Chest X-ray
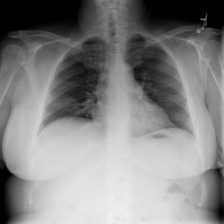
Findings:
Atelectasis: negative
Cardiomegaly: negative
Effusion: negative
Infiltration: negative
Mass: negative
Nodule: negative
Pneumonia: negative
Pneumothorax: negative
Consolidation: negative
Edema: negative
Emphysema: negative
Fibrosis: negative
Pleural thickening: negative
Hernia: negative